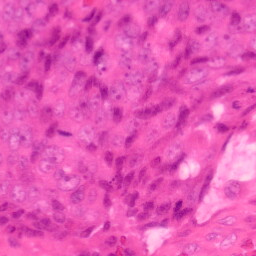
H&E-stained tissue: Colon